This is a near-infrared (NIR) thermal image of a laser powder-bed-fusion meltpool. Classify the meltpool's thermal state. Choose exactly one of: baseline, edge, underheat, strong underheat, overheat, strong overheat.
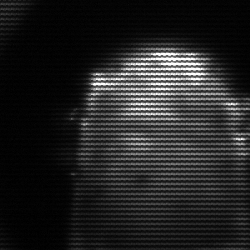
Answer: strong underheat